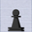
Piece: bP